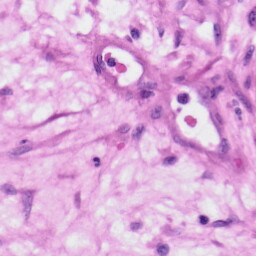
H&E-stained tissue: Skin